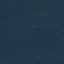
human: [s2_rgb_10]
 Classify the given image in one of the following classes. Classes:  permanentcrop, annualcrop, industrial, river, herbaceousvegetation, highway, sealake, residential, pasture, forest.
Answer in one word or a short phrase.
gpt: Forest